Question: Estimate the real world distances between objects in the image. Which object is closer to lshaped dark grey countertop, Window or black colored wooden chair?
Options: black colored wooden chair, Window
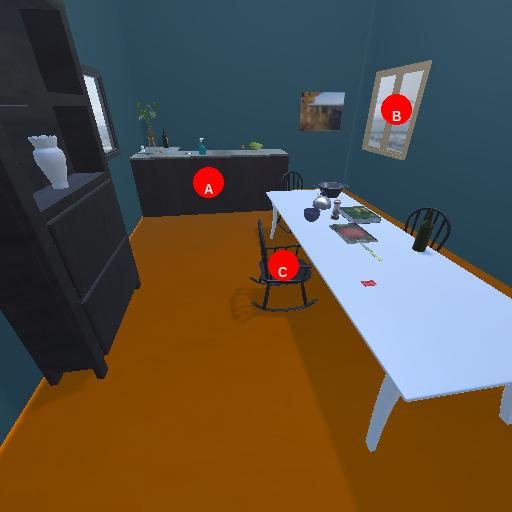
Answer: black colored wooden chair